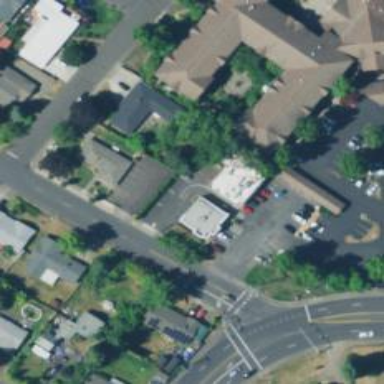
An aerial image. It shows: Parking space.